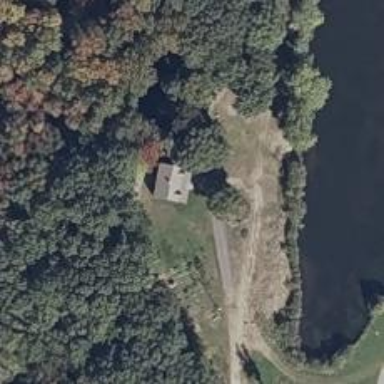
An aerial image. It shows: Driveway.